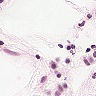
Metastatic tissue present: no